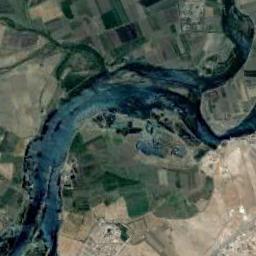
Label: river